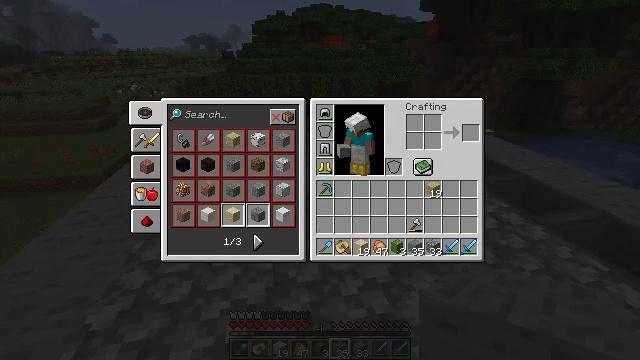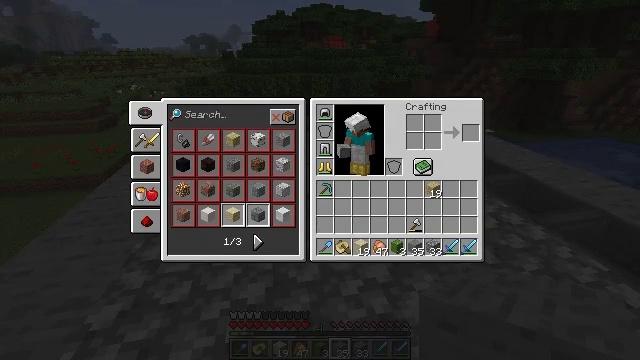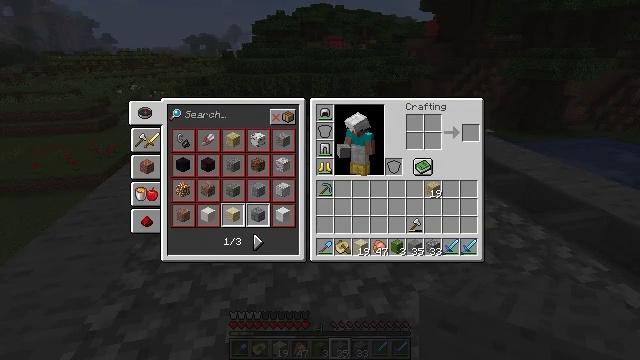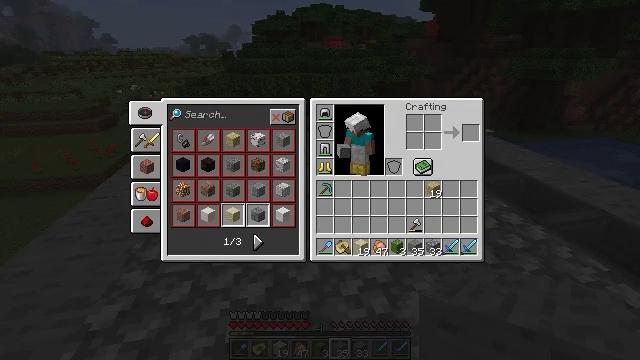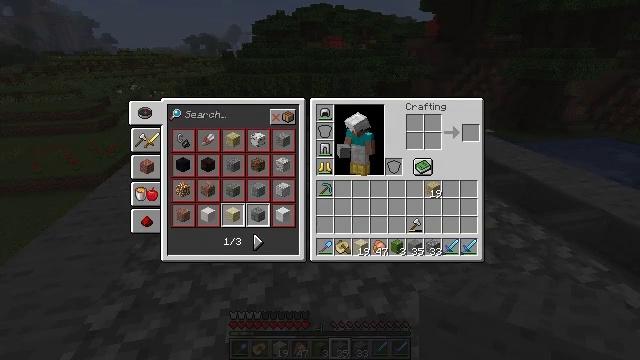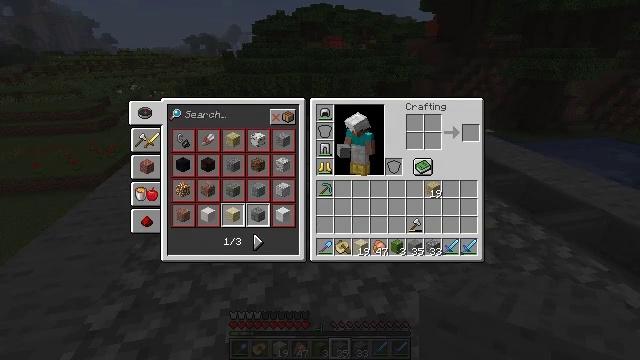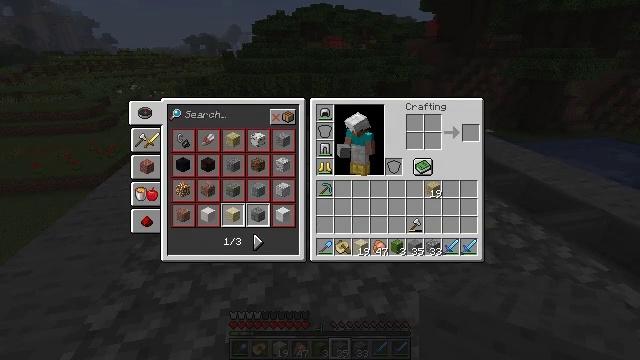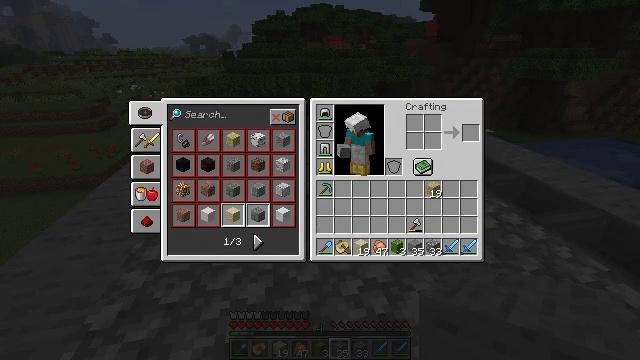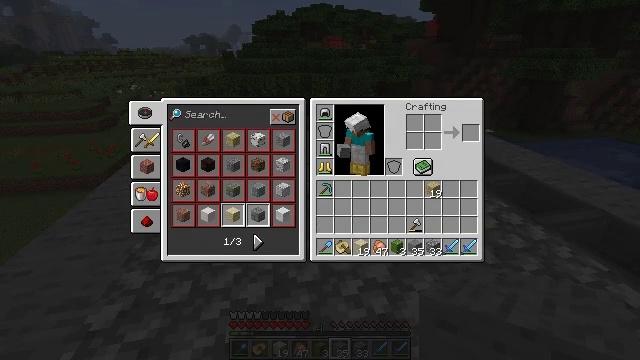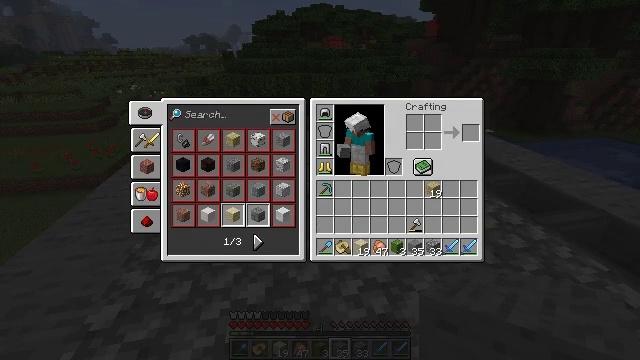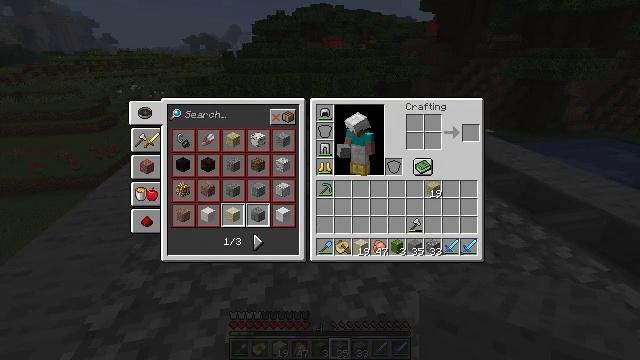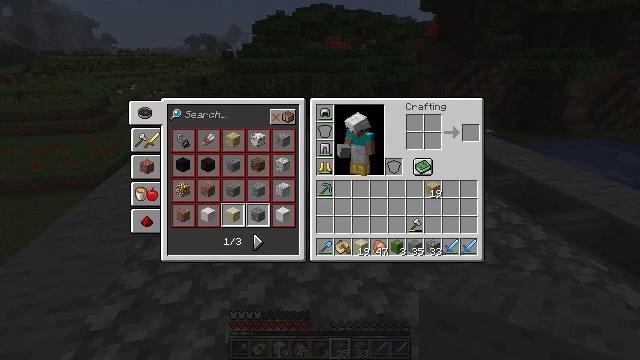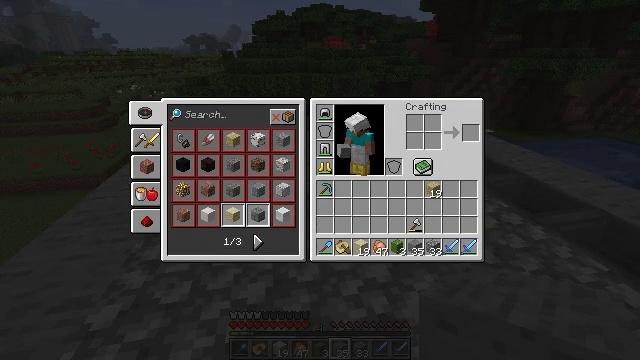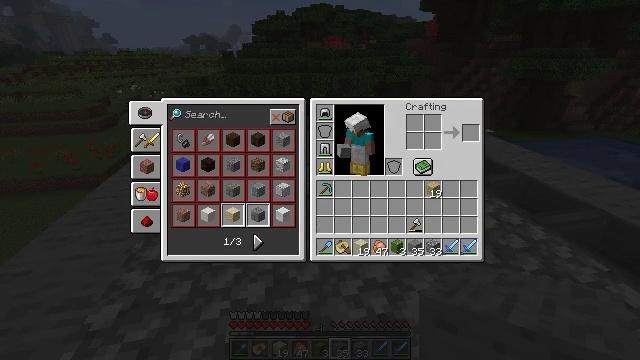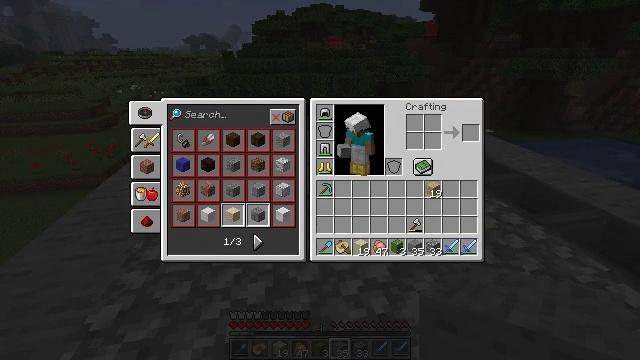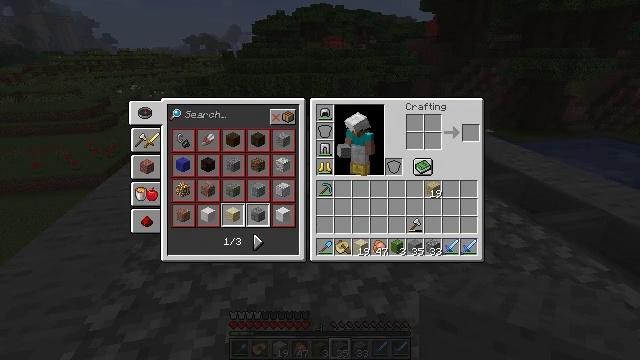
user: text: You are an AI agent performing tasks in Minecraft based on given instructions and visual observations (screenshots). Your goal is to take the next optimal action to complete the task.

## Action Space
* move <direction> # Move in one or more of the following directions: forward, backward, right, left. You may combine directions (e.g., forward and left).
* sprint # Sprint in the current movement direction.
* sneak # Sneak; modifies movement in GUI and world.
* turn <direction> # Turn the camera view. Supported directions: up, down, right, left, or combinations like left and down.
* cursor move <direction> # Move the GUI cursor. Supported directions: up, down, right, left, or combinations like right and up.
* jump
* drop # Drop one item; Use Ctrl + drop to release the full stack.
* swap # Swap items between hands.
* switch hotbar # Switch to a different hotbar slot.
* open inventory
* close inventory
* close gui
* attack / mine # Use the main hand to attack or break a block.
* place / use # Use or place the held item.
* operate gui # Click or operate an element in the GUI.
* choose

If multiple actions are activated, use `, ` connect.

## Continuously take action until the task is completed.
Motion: motion action
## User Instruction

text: Gather materials from the sweet berry bush.
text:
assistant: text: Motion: no_op
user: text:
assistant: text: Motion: no_op
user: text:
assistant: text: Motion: no_op
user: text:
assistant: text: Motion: no_op
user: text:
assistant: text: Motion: no_op
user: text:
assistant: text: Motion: no_op
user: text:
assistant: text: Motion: no_op
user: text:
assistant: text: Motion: no_op
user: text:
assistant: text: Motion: no_op
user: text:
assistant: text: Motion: no_op
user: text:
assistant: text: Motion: no_op
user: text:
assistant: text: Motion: no_op
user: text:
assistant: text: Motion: no_op
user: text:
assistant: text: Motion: no_op
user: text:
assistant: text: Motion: no_op
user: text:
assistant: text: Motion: no_op
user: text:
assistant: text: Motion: no_op
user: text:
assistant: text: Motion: no_op
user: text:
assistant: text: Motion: no_op
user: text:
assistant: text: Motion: no_op
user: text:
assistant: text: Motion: no_op
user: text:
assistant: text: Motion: no_op
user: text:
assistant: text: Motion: no_op
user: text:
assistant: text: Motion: no_op
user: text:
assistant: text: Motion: no_op
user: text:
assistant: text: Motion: no_op
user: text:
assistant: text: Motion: no_op
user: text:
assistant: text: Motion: no_op
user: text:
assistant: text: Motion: no_op
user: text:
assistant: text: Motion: no_op